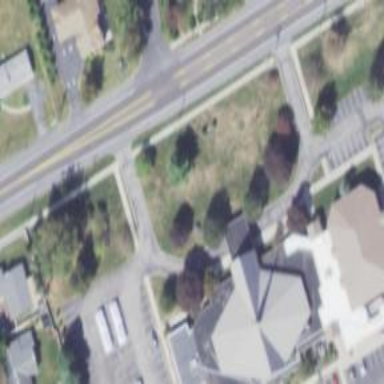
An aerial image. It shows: Building that serves as place of worship.